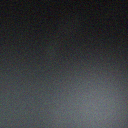
Screen state: off